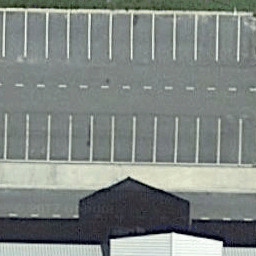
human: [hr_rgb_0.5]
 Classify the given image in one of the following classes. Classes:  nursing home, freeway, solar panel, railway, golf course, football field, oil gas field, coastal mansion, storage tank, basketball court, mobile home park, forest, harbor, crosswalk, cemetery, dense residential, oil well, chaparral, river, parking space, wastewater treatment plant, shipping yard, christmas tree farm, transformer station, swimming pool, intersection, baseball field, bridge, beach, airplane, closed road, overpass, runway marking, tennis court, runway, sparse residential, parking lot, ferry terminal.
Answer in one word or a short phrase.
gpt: parking space